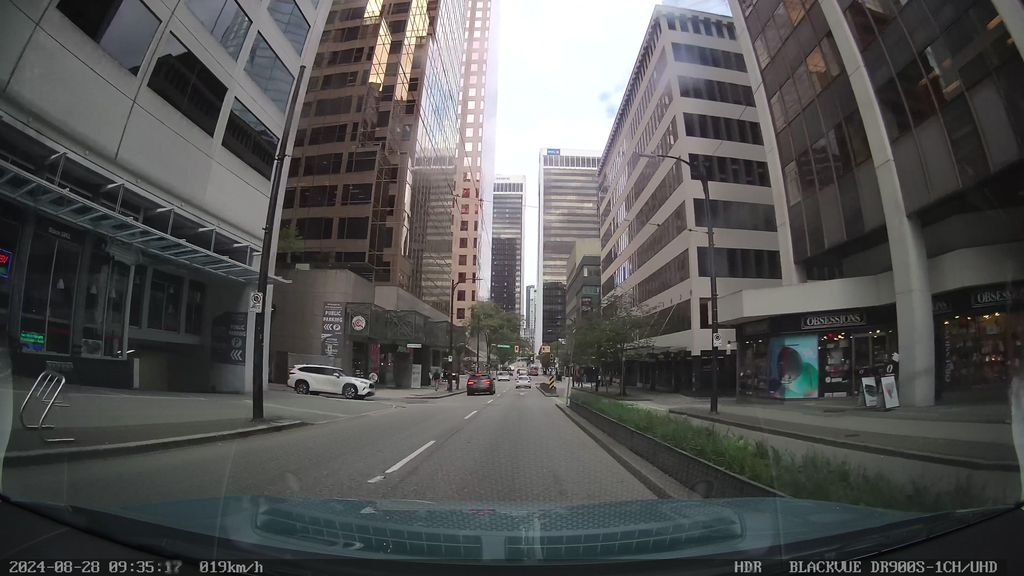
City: vancouver